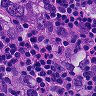
Metastatic tissue present: yes